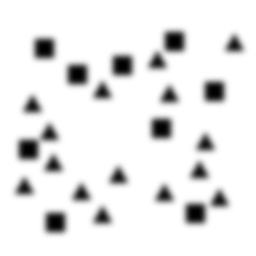
Squares: 9
Triangles: 15
Stars: 0
Total shapes: 24